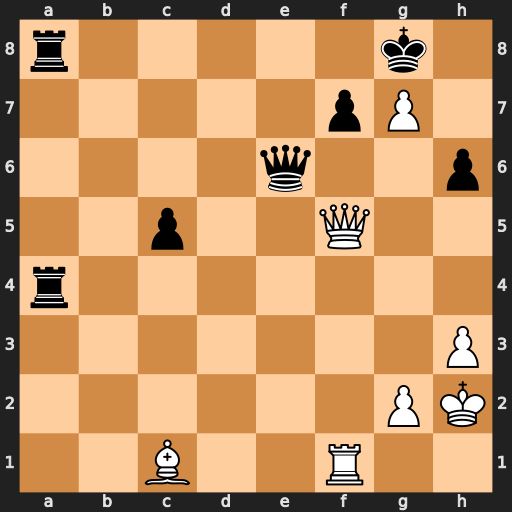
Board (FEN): r5k1/5pP1/4q2p/2p2Q2/r7/7P/6PK/2B2R2
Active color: w
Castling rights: -
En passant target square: -
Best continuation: Qxe6 fxe6 Bxh6 Kh7 Rf8 Kxh6 g8=Q